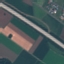
Label: Highway